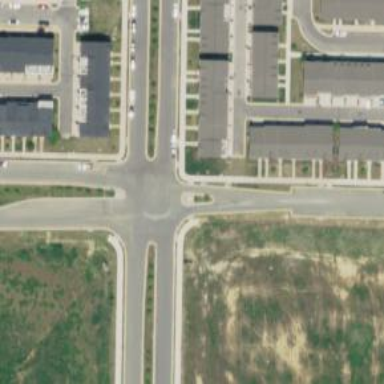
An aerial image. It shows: Stop road.